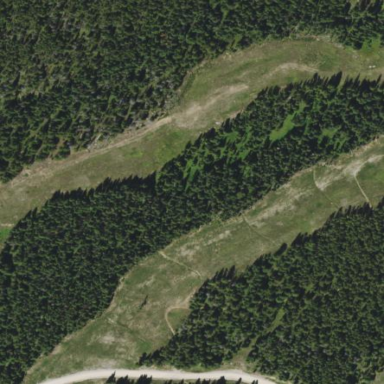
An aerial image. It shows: Evergreen needle-leaved woodland.